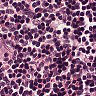
Metastatic tissue present: no